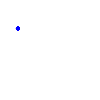
Particle: pion